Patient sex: M
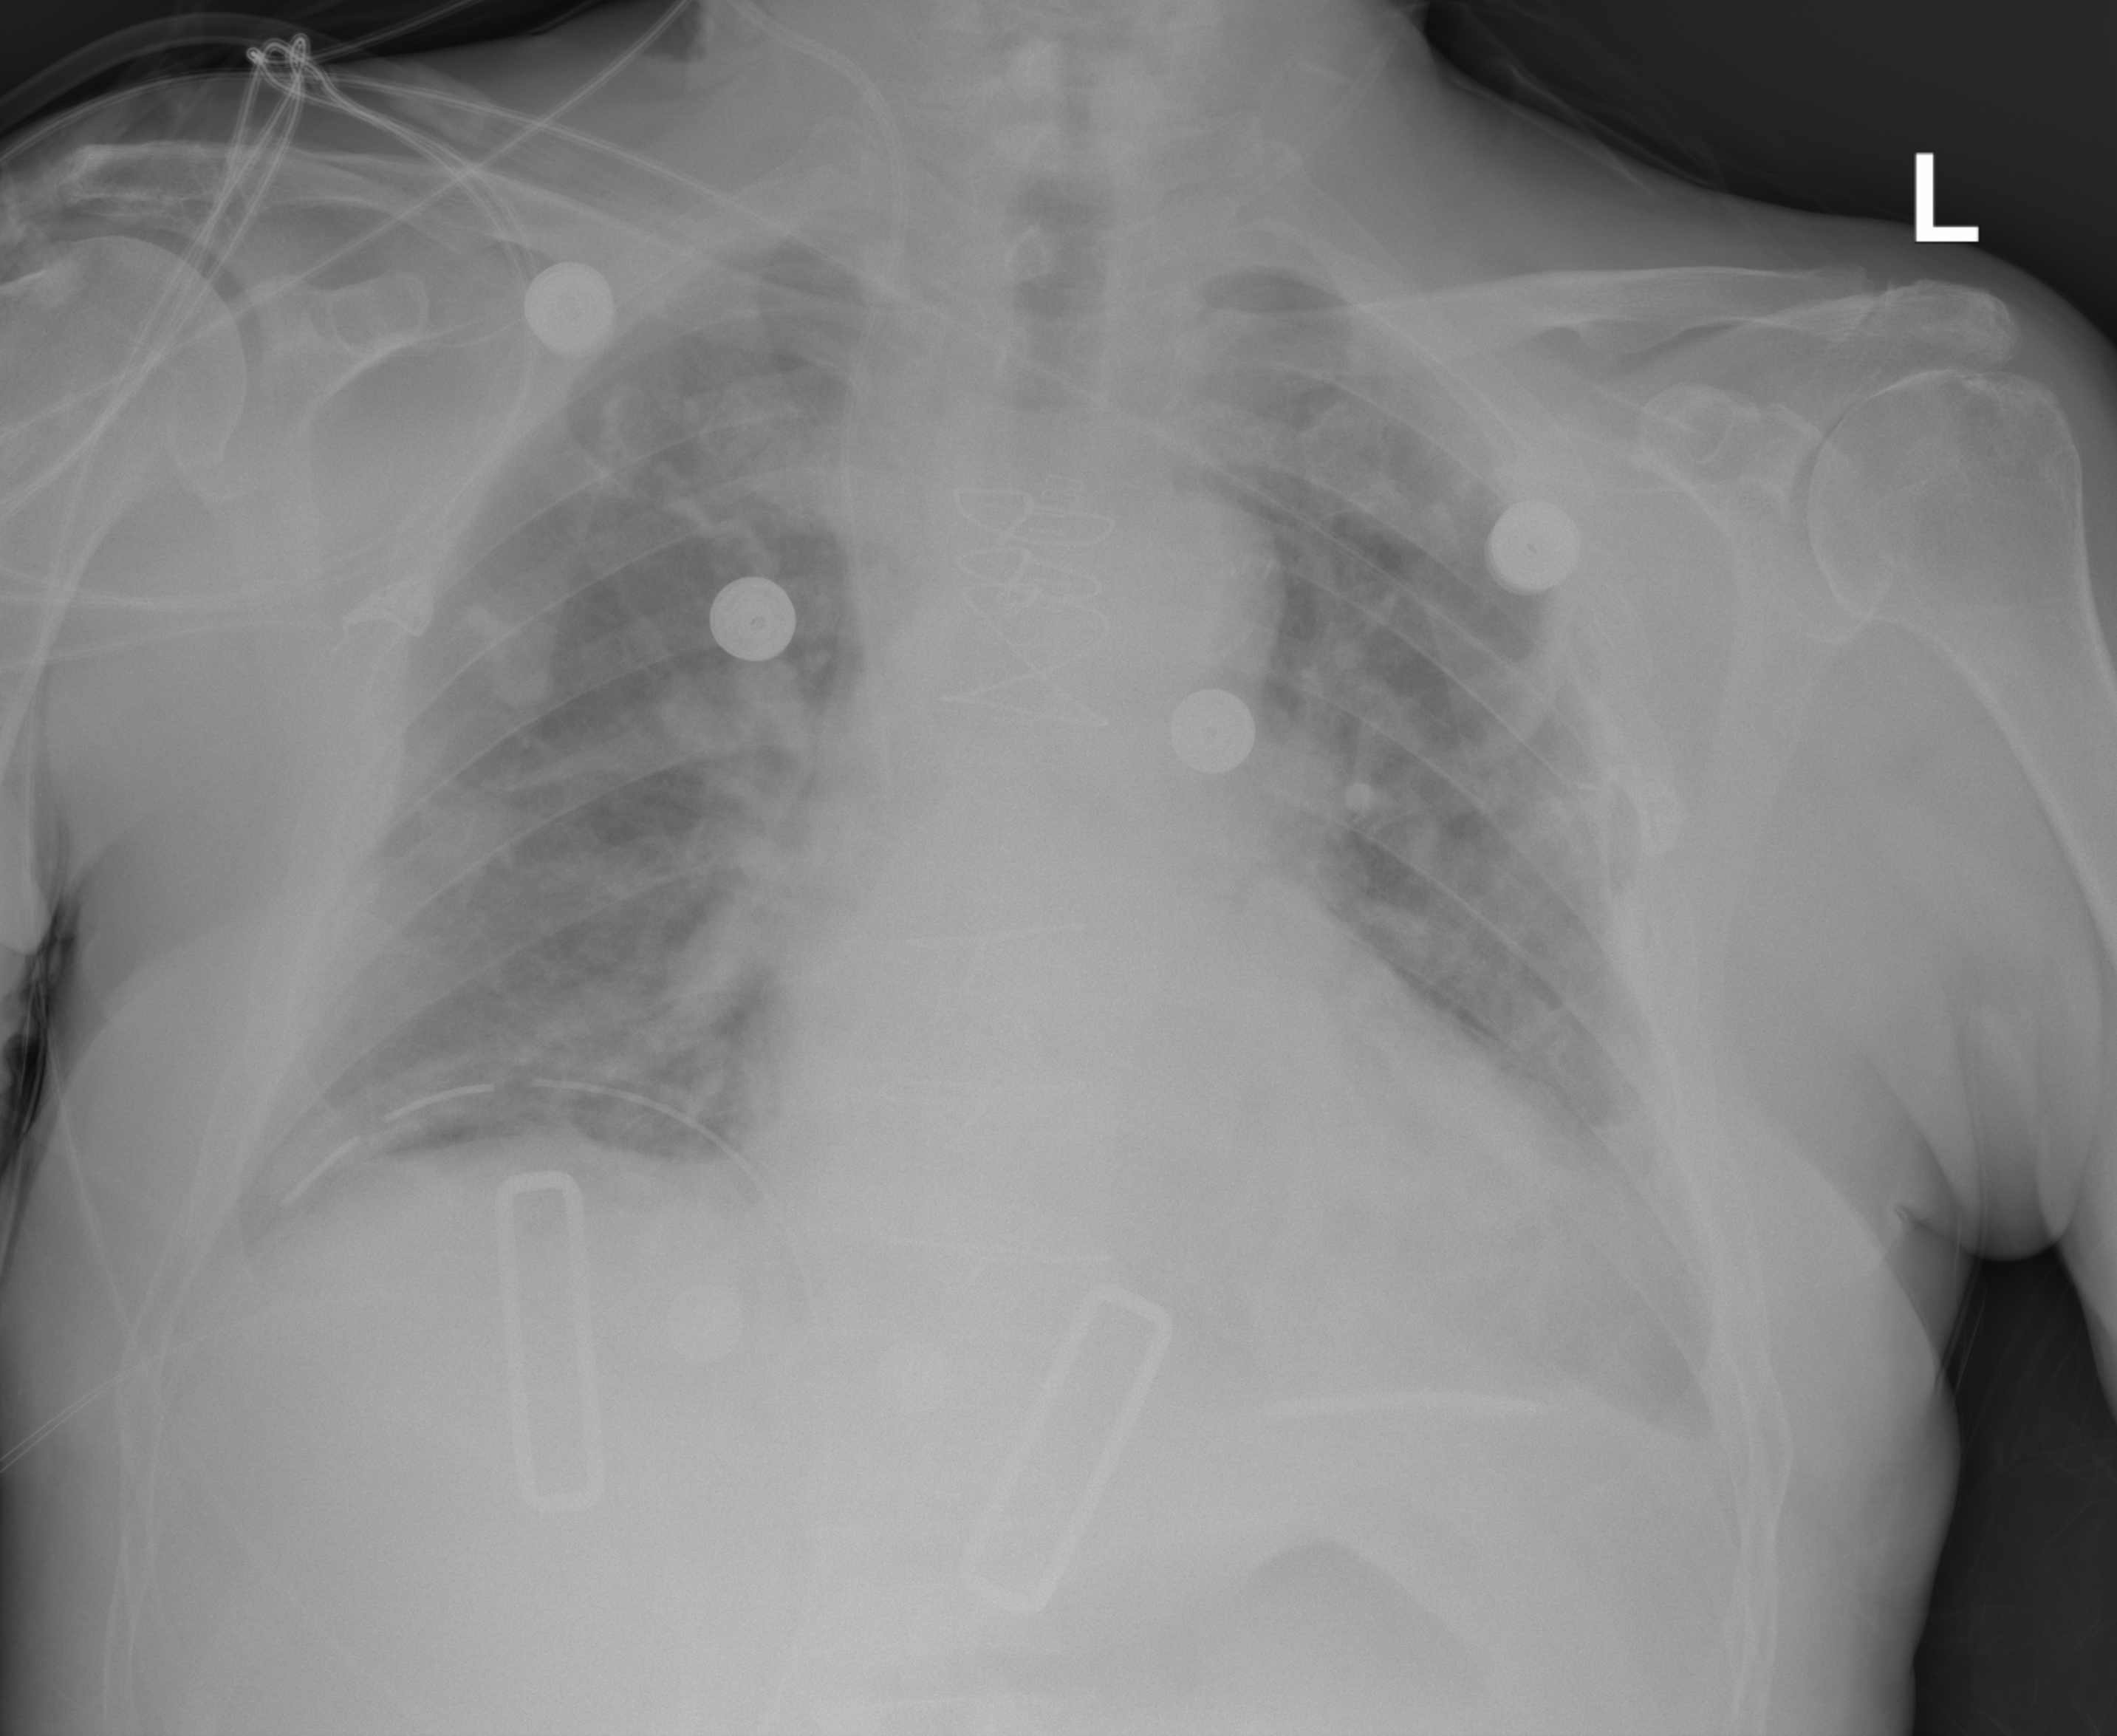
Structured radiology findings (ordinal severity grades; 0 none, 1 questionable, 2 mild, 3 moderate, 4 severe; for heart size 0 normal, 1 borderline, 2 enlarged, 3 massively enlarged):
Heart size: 2
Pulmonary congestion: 2
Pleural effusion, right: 2
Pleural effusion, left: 2
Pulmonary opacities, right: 2
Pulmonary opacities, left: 1
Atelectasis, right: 2
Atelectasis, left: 2